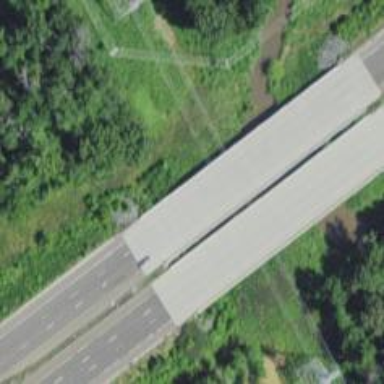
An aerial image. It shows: Bridge for trunk highway with expressway access.